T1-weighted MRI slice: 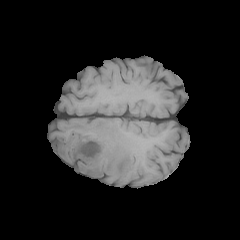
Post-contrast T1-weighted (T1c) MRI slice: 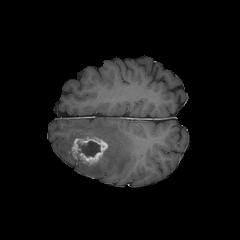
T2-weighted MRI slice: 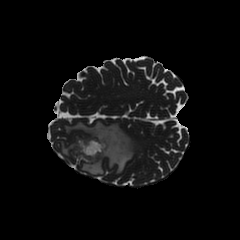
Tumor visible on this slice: yes